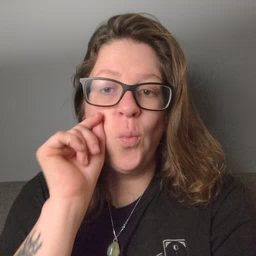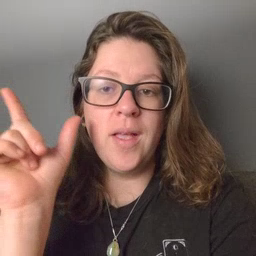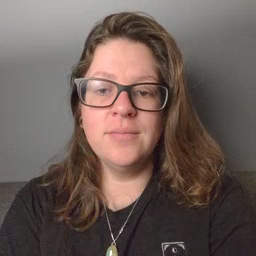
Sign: wake